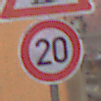
Verkehrszeichen: Geschwindigkeit20
Zusatzzeichen oben: Bahnuebergang
Umgebung: Outdoor, Urban
Tageszeit: Midday
Wetter: Overcast
Licht: Natural
Jahreszeit: NotSpecified
Kontrast: LowContrast